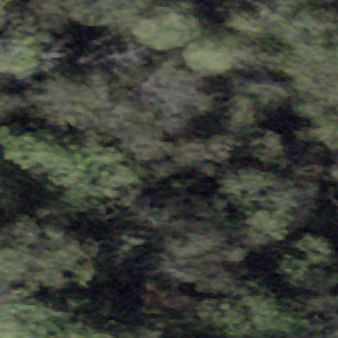
Label: other